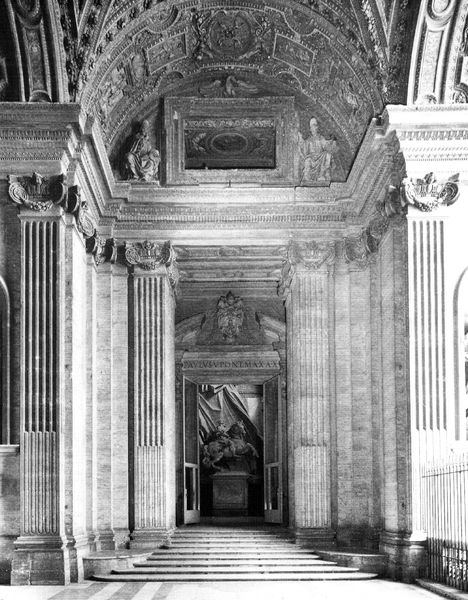
Titel: Reiterstatue Konstantins
Künstler: Giovanni Lorenzo Bernini
Standort: Rom, Vatikan, Scala Regia (EU - I - Latium)
Schlagwörter: pfeiler, säulen, tür, gitter, boden, decke, renaissance, reiter, skulptur, relief, bogen, pilaster, figuren, treppe, kaiser, dekoration, stuck, stufen, halle, fotografie, eingang, nische, gewölbe, kapitelle, rom, kapitell, portal, vatikan, louvre, kannelur, supraporte, kanelliert, bernini, konstantin, ftografie, volte, scala regia, etreppe